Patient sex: M
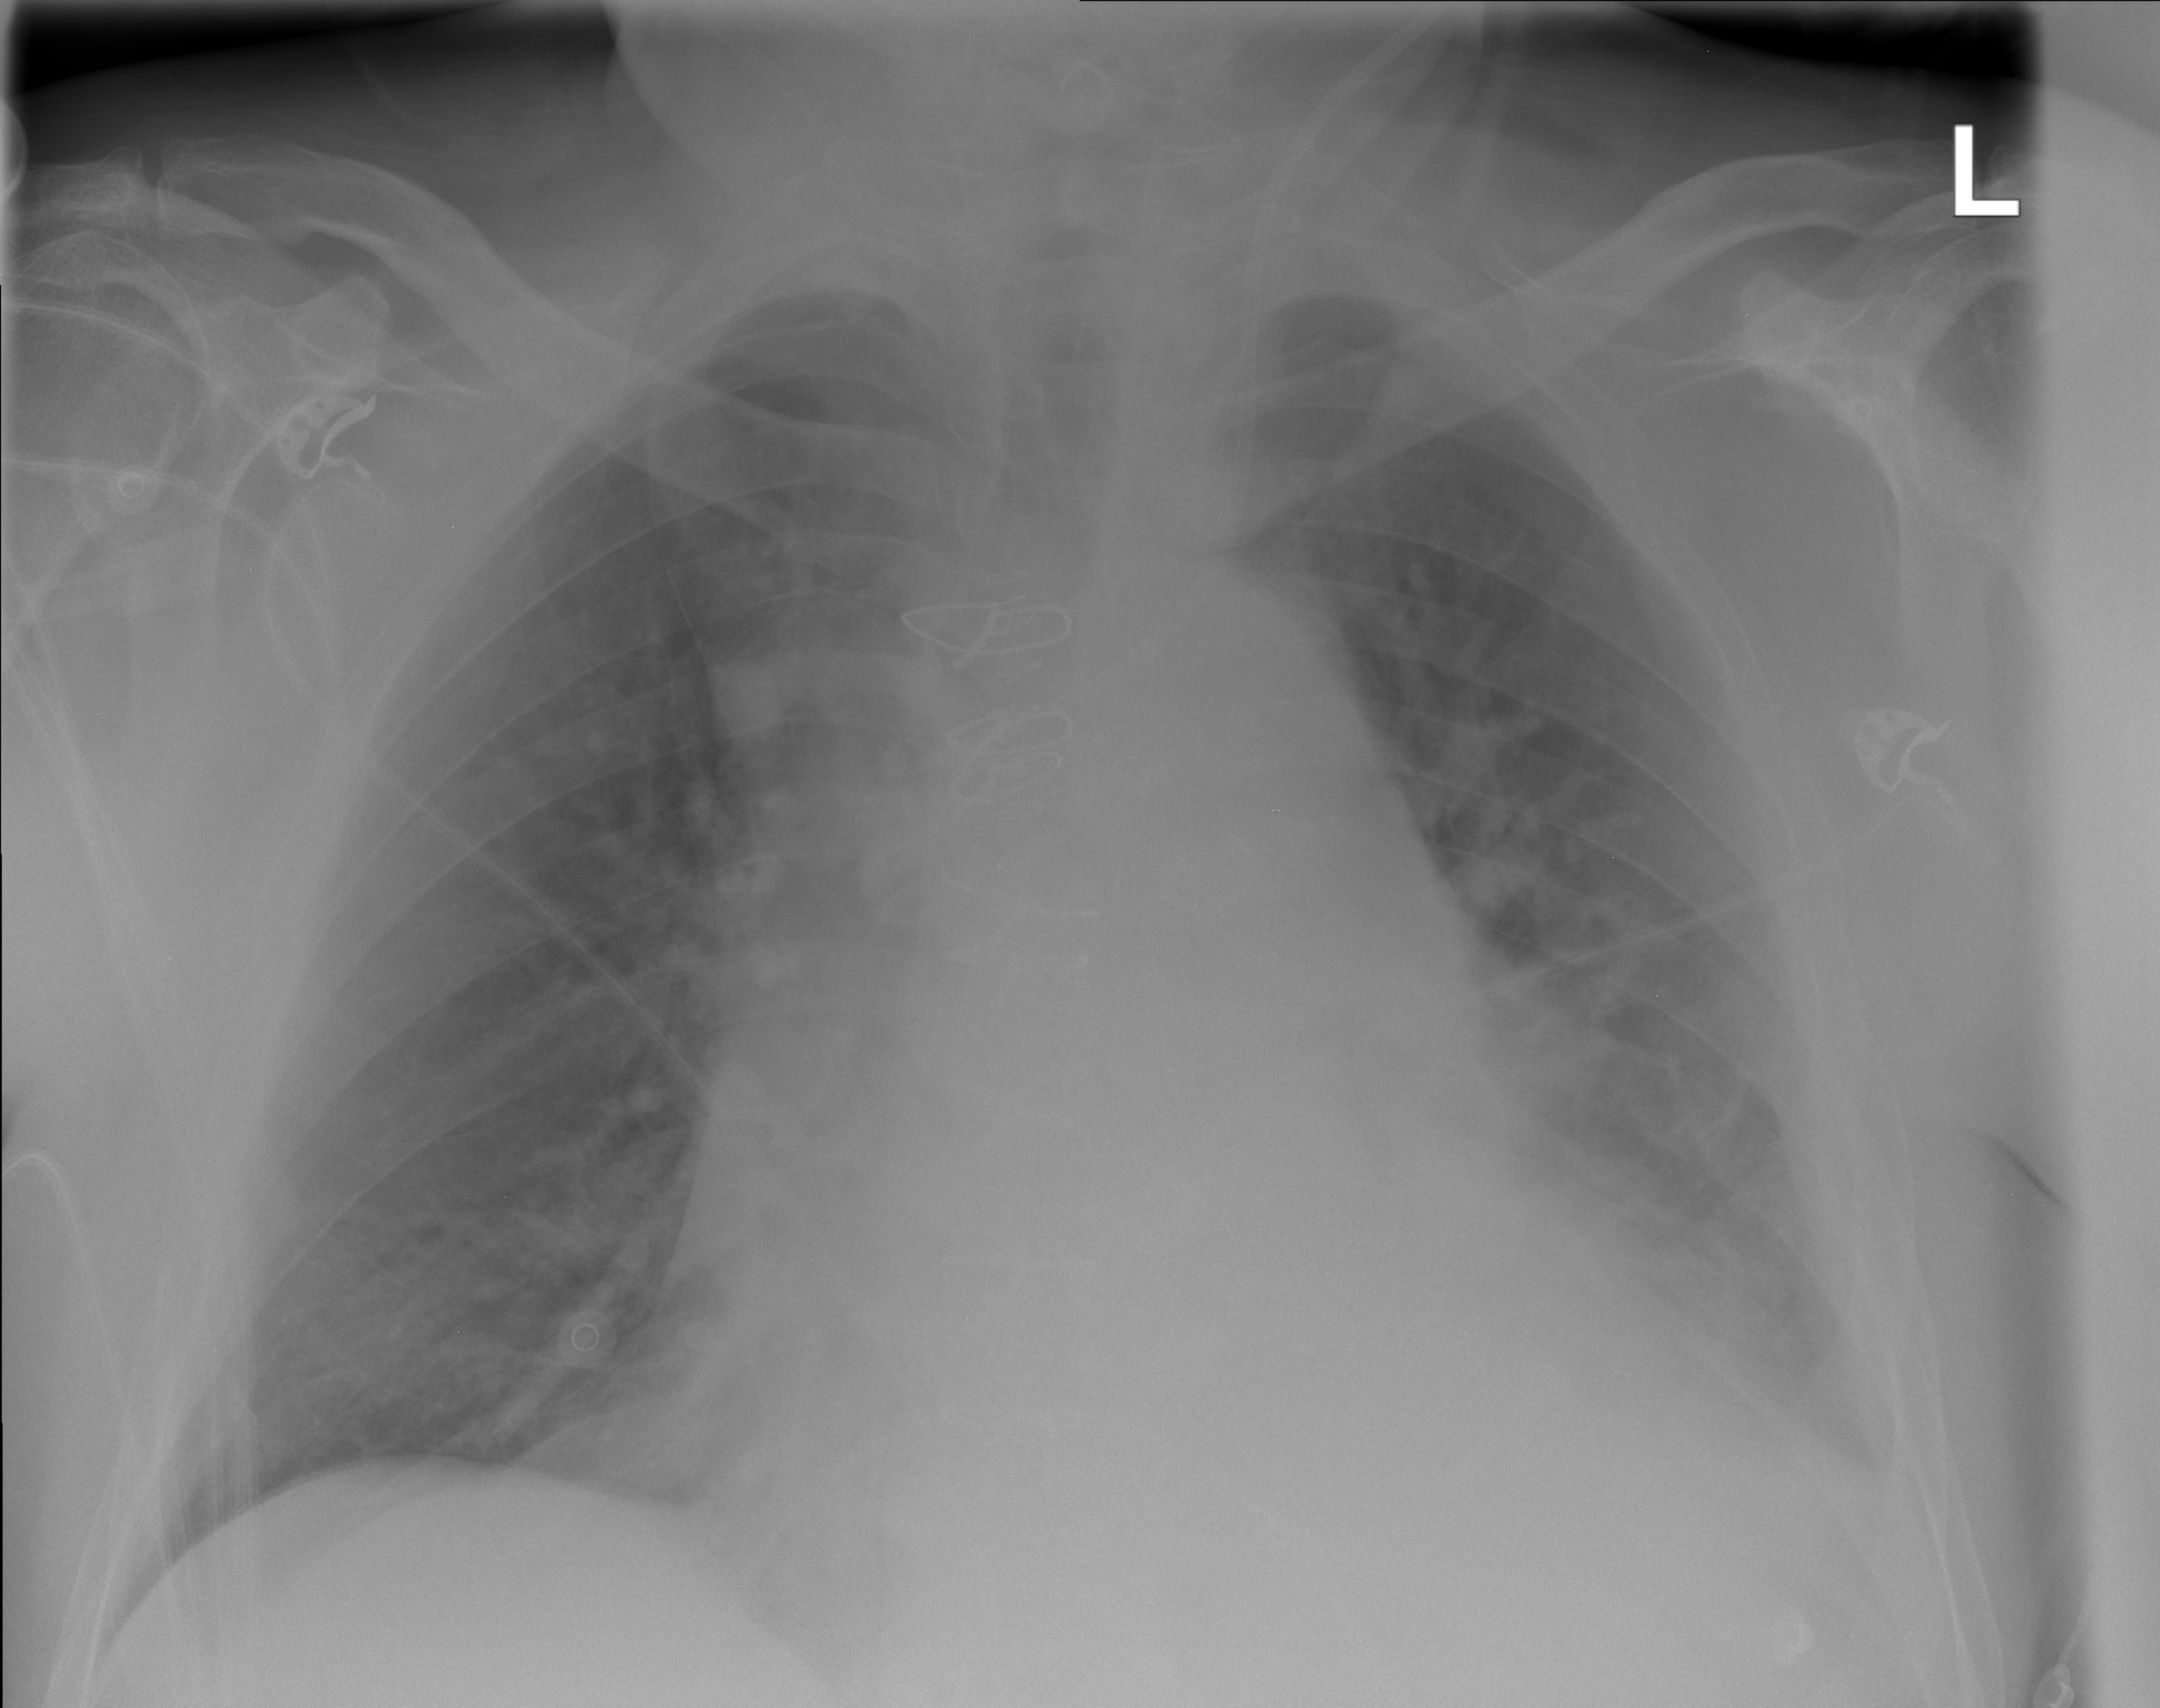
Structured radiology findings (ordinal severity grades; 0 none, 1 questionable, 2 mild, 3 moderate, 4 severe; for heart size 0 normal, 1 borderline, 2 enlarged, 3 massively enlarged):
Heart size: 2
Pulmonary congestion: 2
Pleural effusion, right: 0
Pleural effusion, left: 2
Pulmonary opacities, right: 2
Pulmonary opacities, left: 2
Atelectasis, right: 0
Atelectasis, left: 2